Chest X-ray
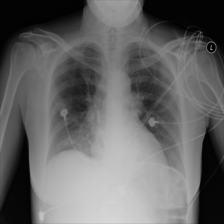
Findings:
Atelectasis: positive
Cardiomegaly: negative
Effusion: negative
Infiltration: negative
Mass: negative
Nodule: negative
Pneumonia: negative
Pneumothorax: negative
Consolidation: positive
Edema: positive
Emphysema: negative
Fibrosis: negative
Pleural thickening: negative
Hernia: negative